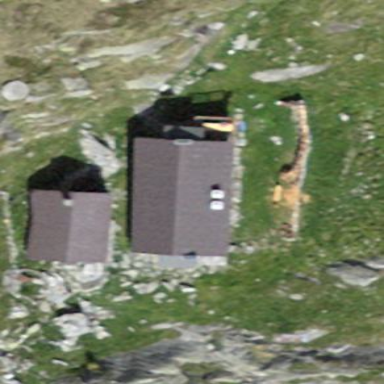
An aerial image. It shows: Wilderness hut serving as basic shelter.